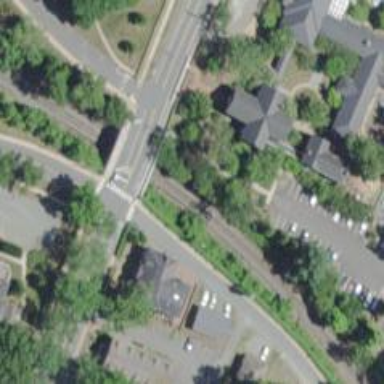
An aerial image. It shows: Railway crossing.